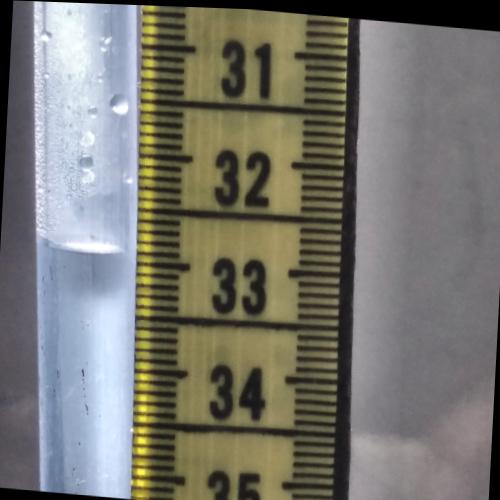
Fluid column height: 32.9 cm